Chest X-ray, PA view. Patient: 57 years old, sex M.
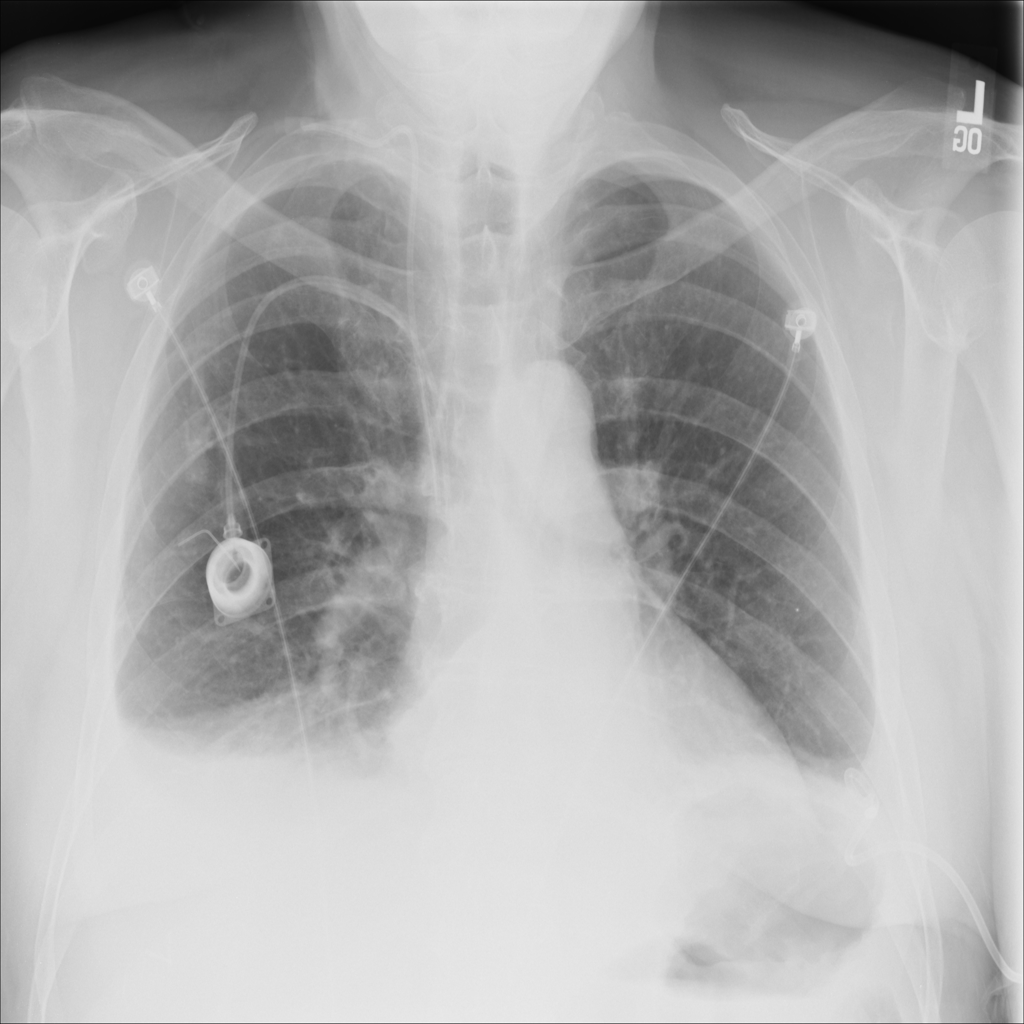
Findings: Effusion